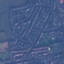
Land use / land cover class: Residential